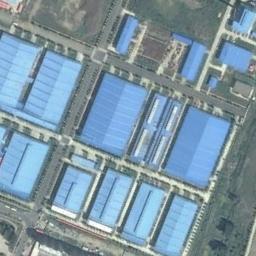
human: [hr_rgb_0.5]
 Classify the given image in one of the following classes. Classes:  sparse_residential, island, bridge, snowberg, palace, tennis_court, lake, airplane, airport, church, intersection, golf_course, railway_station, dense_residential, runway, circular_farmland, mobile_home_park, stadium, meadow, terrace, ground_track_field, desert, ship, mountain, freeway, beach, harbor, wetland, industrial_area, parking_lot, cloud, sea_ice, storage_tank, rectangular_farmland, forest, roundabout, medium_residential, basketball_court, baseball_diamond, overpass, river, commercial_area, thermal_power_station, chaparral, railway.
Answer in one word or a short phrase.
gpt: industrial_area